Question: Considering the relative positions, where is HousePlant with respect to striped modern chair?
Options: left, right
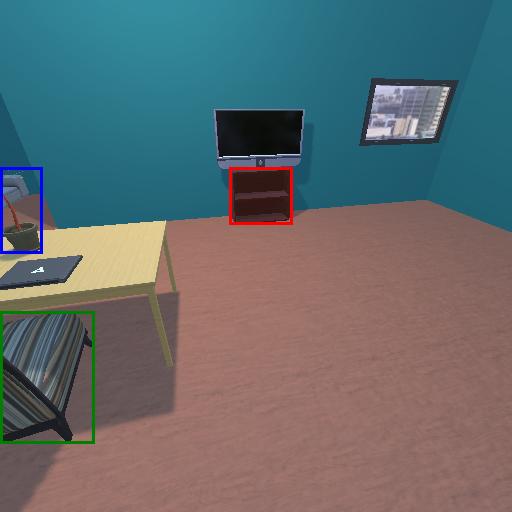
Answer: left